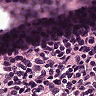
Metastatic tissue present: no